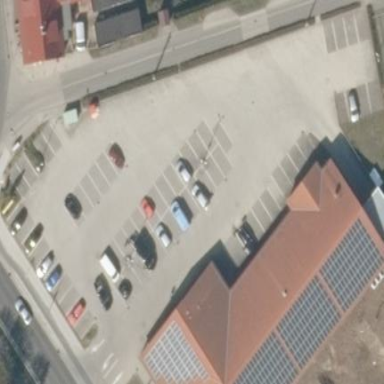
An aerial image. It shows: Parking area with surface.